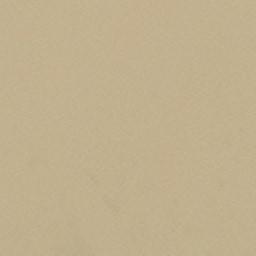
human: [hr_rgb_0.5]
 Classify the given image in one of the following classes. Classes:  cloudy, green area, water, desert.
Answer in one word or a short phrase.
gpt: desert